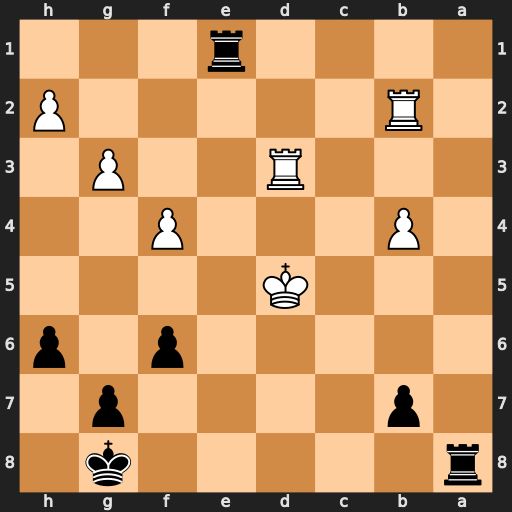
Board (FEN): r5k1/1p4p1/5p1p/3K4/1P3P2/3R2P1/1R5P/4r3
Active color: b
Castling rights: -
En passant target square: -
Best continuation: Rd8+ Kc4 Rc1+ Rc3 Rc8+